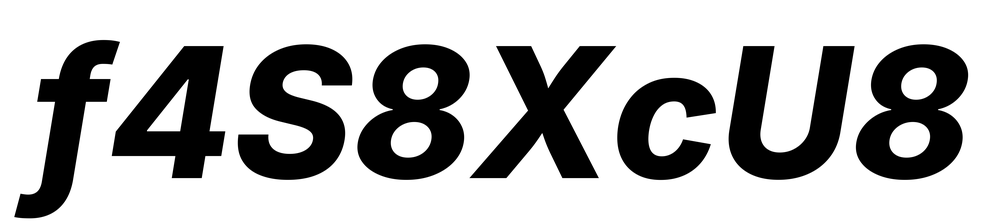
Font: Inter-Italic_ExtraBold_Italic